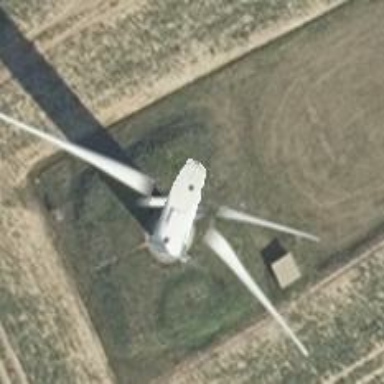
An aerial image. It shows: Wind generator with horizontal axis. The generator is wind turbine.